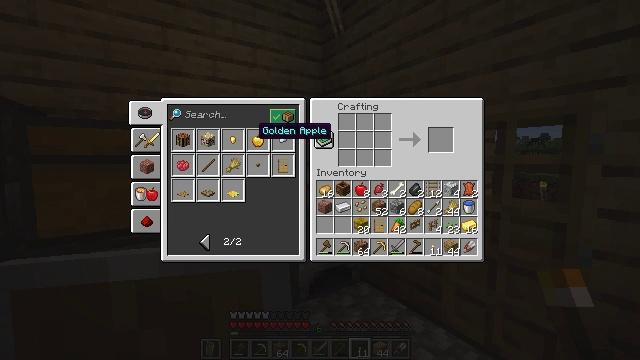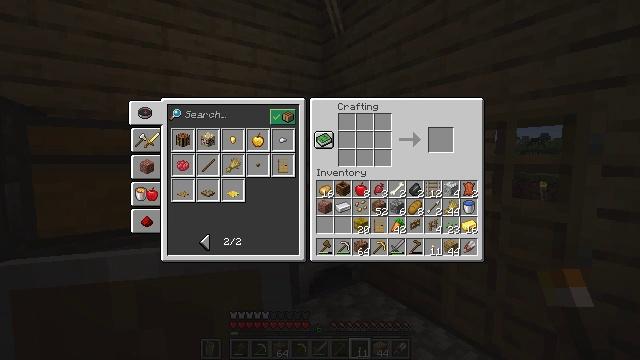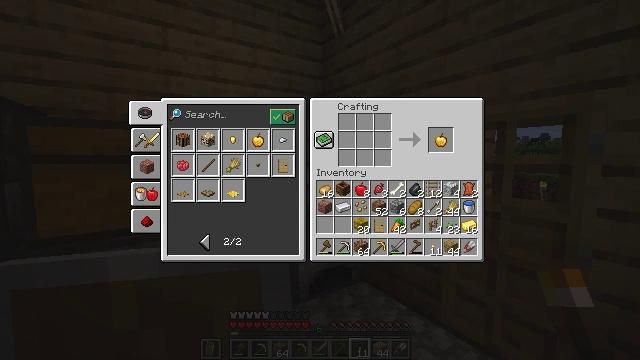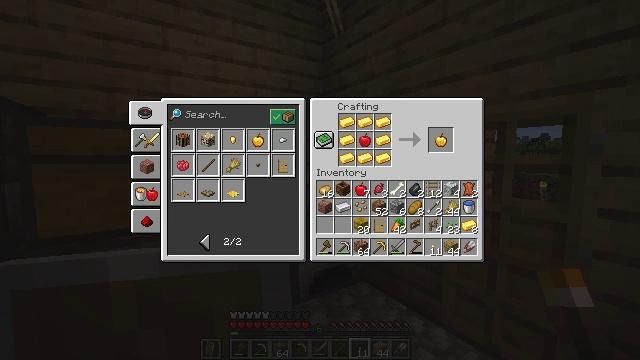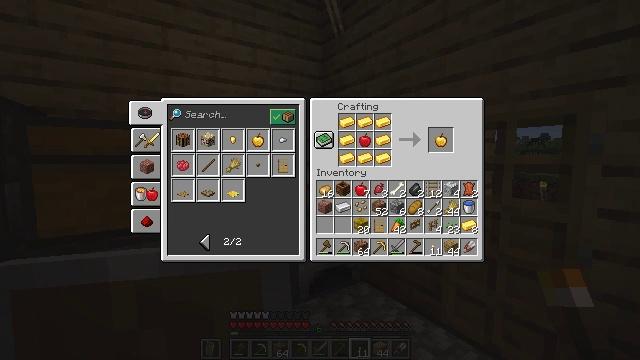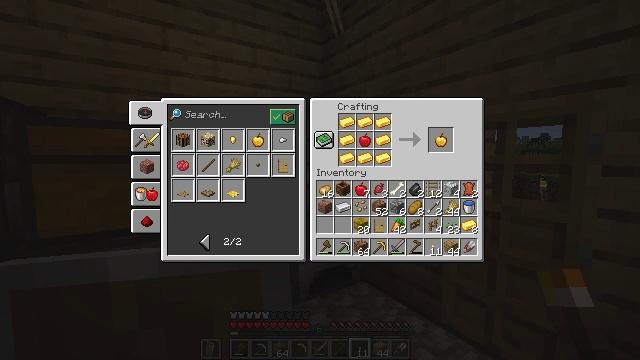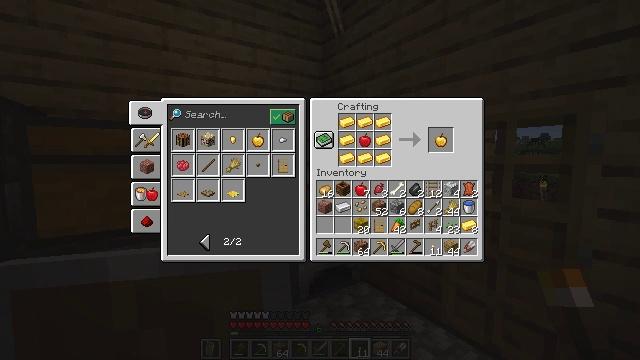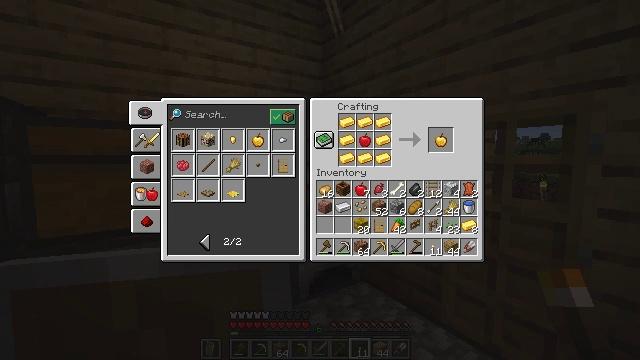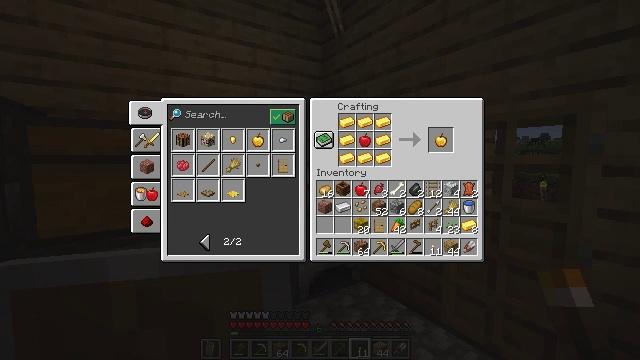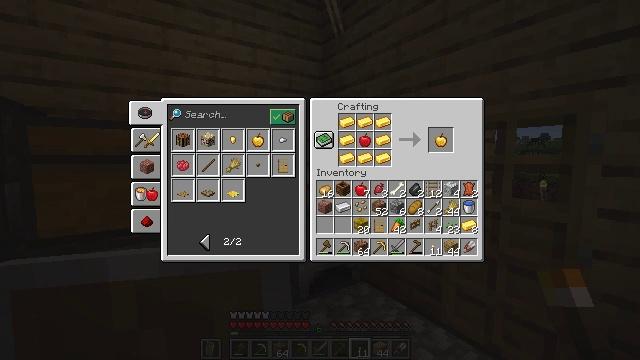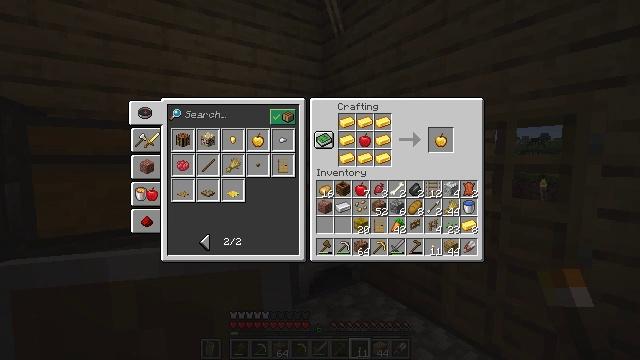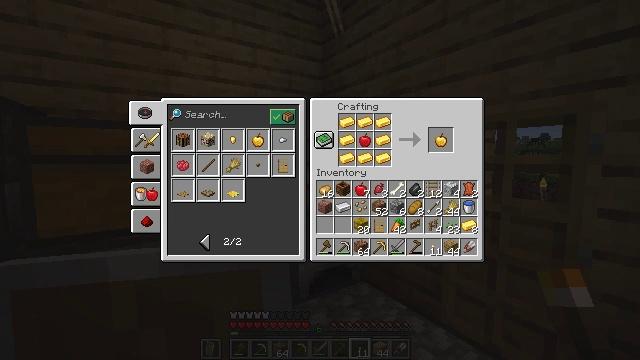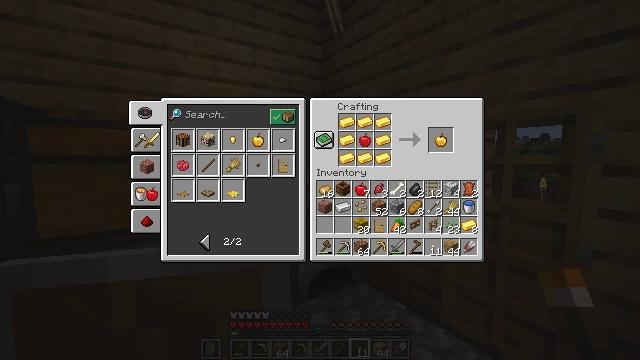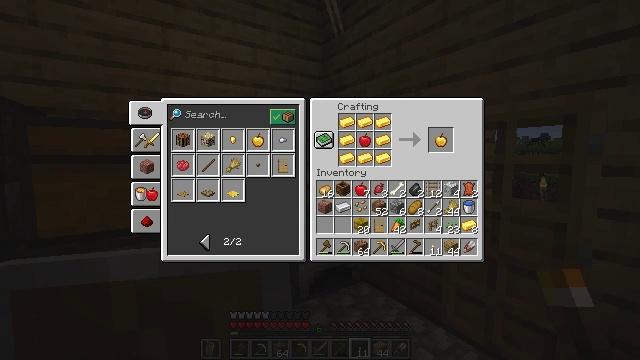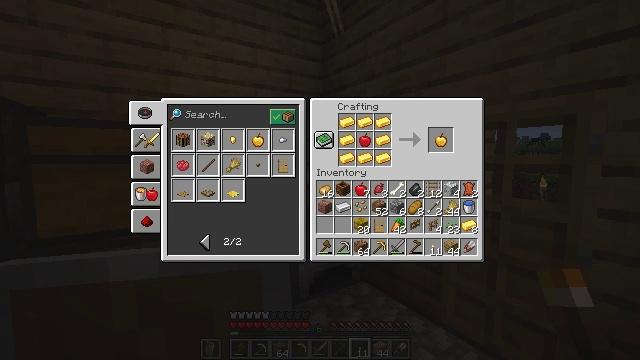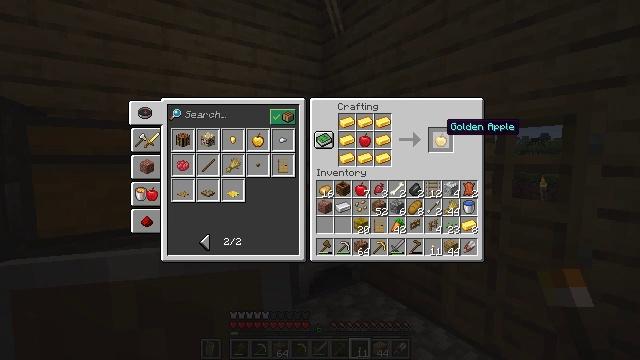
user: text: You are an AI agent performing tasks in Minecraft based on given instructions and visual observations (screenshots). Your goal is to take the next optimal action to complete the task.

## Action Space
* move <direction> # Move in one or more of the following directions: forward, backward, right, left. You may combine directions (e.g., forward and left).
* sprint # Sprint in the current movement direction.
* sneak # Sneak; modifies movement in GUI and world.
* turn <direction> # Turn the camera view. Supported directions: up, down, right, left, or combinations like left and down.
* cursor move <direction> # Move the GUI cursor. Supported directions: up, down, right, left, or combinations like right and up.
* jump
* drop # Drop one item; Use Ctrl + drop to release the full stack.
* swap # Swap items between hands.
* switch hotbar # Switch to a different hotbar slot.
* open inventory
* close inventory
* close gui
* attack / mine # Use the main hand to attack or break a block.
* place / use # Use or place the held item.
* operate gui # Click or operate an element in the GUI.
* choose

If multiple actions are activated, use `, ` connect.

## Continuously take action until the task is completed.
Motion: motion action
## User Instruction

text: Craft a golden apple.
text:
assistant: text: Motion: turn right and up
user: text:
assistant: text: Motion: turn right
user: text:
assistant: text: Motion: no_op
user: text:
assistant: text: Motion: no_op
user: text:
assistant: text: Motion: no_op
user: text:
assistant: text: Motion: no_op
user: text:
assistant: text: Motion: no_op
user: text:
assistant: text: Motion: no_op
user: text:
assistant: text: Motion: no_op
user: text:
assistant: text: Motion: no_op
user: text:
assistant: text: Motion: no_op
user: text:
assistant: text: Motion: no_op
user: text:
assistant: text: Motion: no_op
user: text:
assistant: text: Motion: no_op
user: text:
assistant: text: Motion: no_op
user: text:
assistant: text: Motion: no_op
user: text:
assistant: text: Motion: no_op
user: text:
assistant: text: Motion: no_op
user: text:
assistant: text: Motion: no_op
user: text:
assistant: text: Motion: no_op
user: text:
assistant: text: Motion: no_op
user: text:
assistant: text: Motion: attack / mine
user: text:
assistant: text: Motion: attack / mine
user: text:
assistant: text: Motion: attack / mine
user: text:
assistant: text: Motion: no_op
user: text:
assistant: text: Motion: turn left and down
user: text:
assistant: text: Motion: no_op